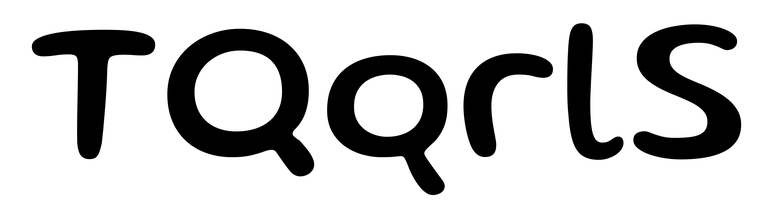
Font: Gluten_Regular